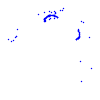
Particle: kaon